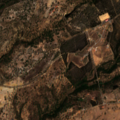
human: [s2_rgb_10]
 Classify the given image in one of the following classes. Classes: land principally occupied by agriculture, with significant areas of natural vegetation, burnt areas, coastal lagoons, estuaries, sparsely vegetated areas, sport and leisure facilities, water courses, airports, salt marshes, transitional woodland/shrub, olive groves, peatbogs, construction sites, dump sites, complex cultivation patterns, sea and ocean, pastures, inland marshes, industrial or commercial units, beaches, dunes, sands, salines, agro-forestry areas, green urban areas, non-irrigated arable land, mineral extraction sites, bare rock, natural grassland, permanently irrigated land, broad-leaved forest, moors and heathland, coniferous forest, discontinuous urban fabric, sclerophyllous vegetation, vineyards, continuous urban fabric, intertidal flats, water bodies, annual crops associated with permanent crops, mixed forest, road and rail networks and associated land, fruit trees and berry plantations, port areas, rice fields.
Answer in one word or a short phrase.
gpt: complex cultivation patterns, land principally occupied by agriculture, with significant areas of natural vegetation, broad-leaved forest, transitional woodland/shrub